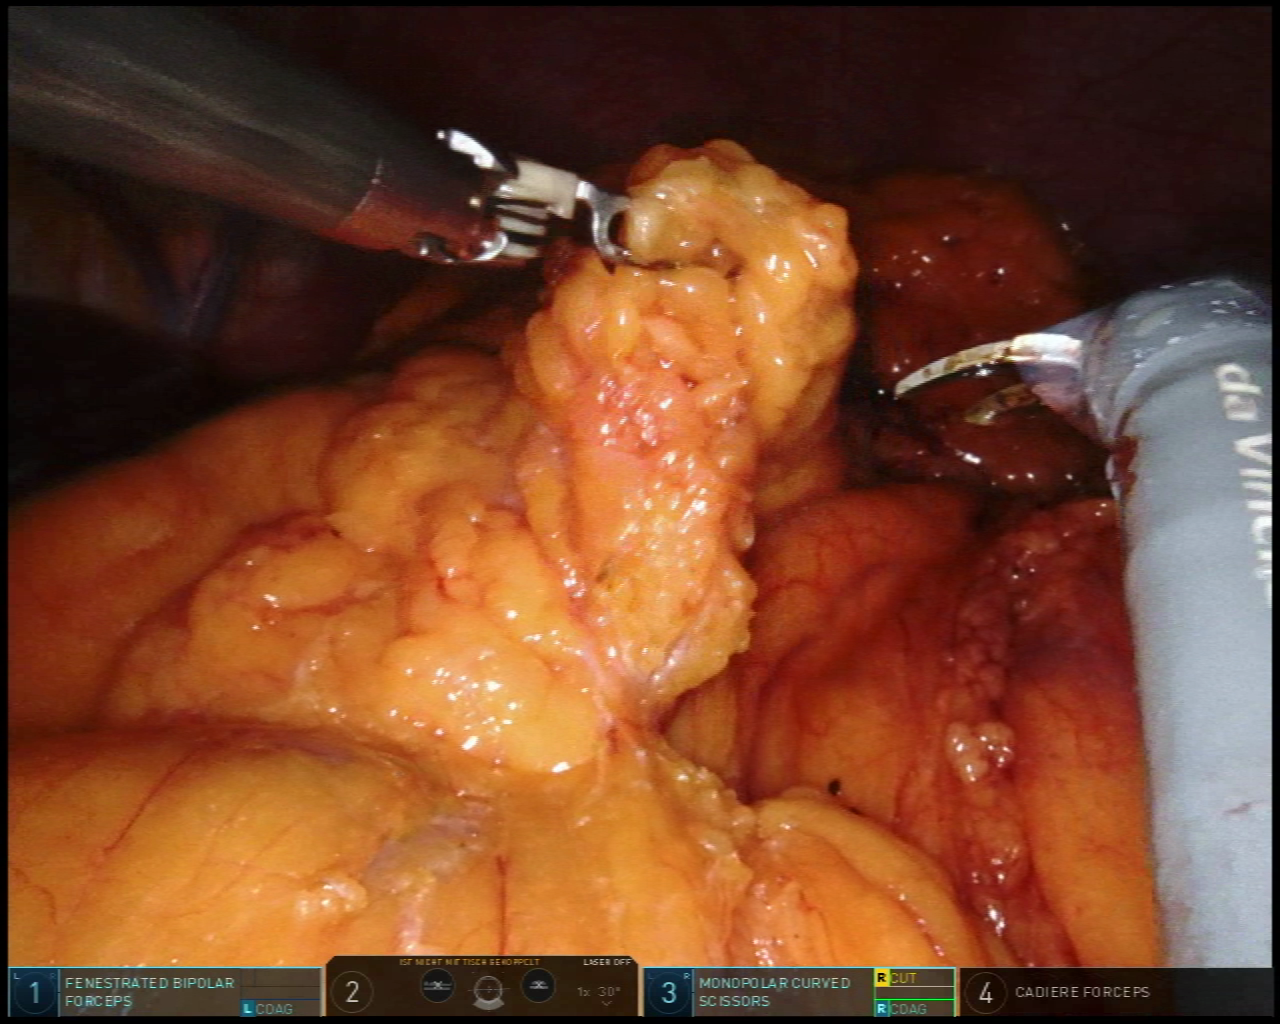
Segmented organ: liver
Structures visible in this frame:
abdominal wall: yes
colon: no
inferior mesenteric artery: no
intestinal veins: no
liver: yes
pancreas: no
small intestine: no
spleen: no
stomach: no
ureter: no
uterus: no
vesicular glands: no